Field crop: maize
Growth stage: 2
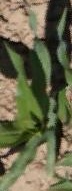
Species: maize